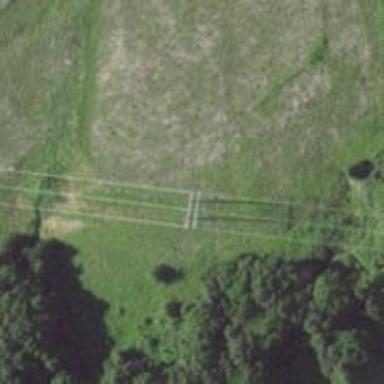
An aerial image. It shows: H-frame power tower with distinctive design.